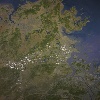
Label: land